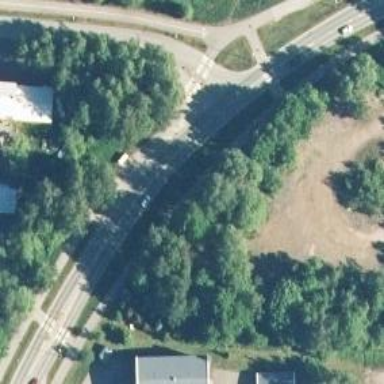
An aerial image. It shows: Cycleway with asphalt surface and zebra crossing.